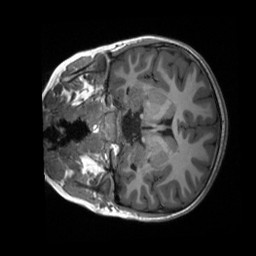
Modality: T1w
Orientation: coronal
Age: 10
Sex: male
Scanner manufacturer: siemens
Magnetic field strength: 3 T
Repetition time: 2.3 s
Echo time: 0.00232 s